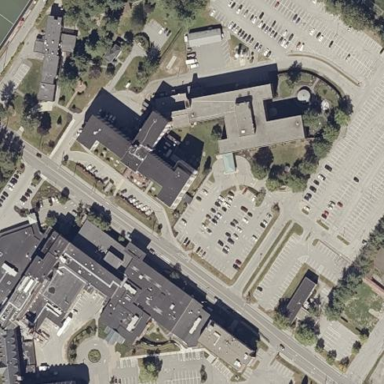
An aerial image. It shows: Healthcare facility identified as hospital.